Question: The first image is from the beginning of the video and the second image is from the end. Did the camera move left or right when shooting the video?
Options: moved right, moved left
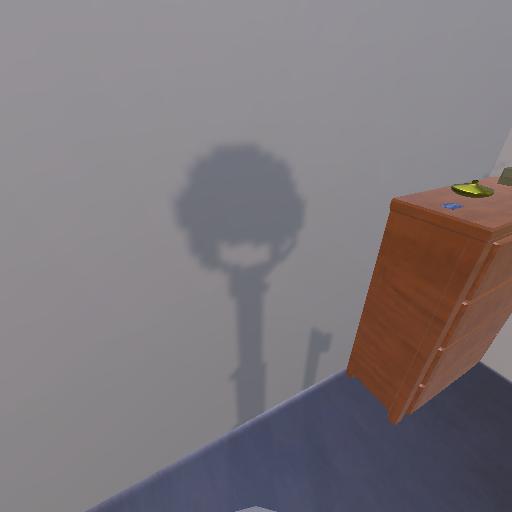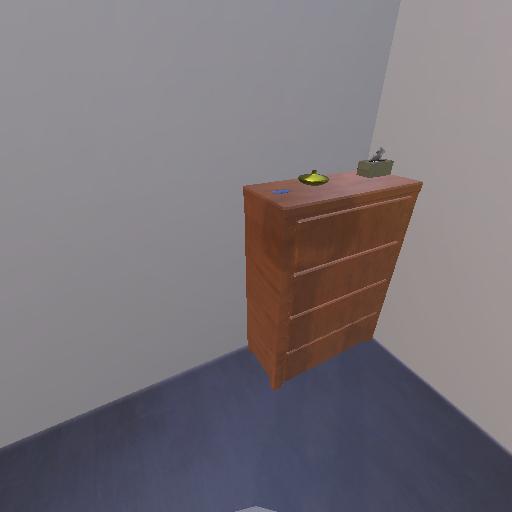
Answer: moved right